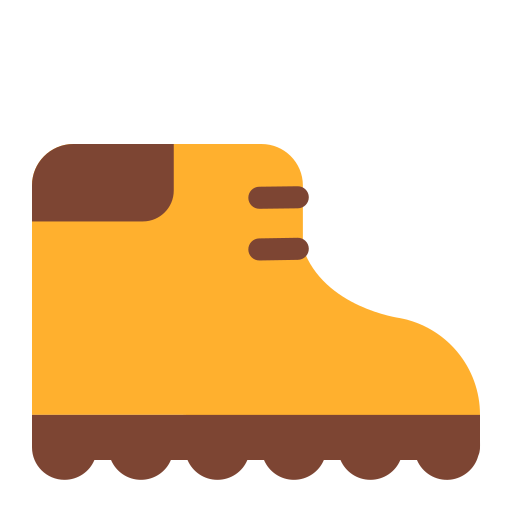
hiking boot flat